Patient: sex M, age 76
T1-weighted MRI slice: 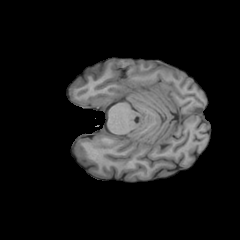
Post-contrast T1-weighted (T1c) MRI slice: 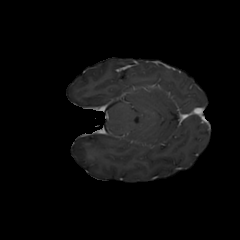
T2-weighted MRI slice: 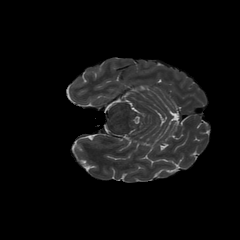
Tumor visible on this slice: no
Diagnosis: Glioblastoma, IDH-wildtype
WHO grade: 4